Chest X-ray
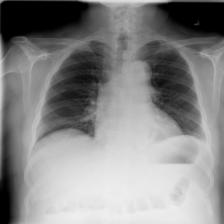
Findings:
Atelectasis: negative
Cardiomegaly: negative
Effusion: positive
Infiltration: negative
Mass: negative
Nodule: negative
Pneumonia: negative
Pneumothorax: negative
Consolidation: negative
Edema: negative
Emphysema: negative
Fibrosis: negative
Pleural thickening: negative
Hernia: negative